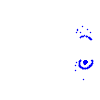
Particle: pion